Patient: sex M, age 57
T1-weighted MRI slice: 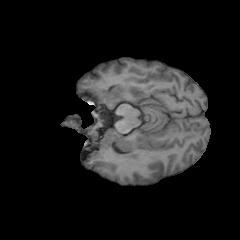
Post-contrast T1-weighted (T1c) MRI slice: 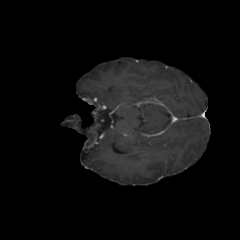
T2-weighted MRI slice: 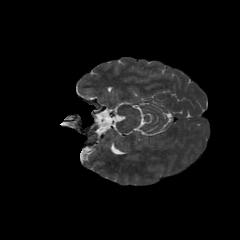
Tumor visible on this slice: no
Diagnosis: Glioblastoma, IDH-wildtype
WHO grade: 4